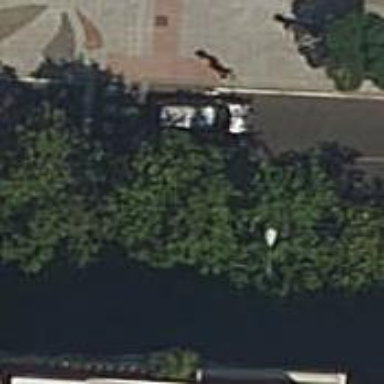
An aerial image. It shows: Paved sidewalk that serves as footway.